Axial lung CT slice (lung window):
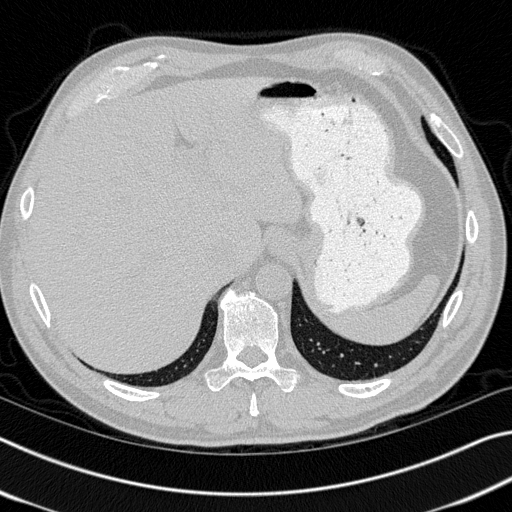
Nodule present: no